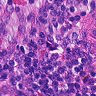
Metastatic tissue present: no